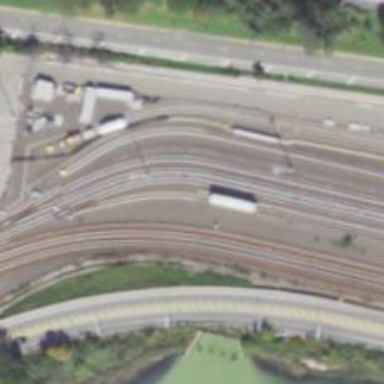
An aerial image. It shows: Yard serving the electrified light rail system.